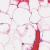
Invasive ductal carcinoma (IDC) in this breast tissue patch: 0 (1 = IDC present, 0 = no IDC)